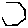
Label: hexagon